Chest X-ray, AP view. Patient: 31 years old, sex M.
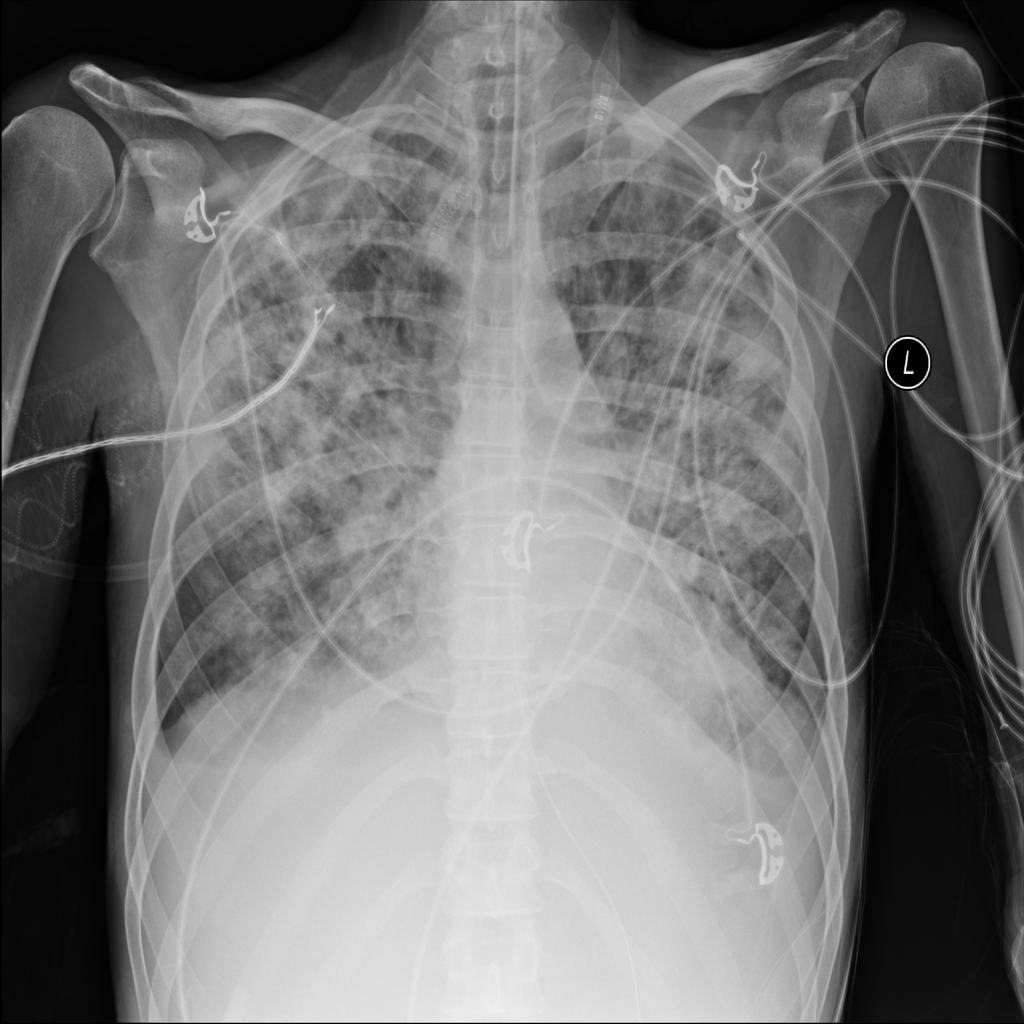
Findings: Effusion, Infiltration, Nodule